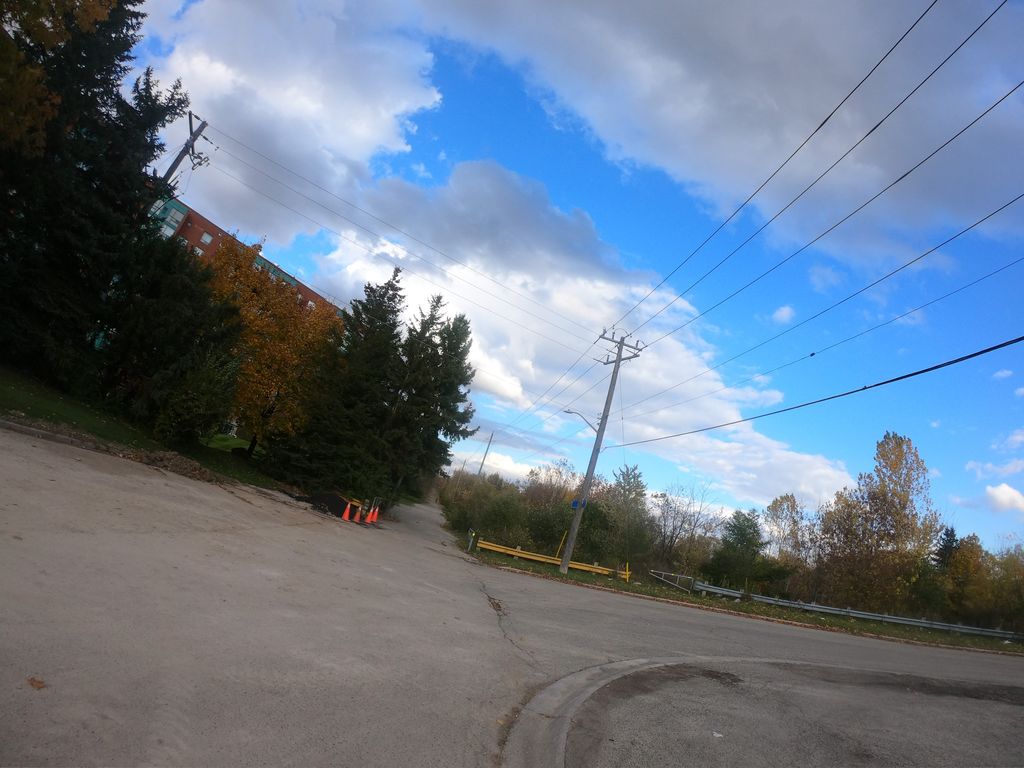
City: kitchener-waterloo